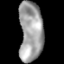
Tissue: lung
Cell type: Epithelial cells
Senescence score: 0.2218
Nuclear area (px): 1382
Mean DAPI intensity: 161.194